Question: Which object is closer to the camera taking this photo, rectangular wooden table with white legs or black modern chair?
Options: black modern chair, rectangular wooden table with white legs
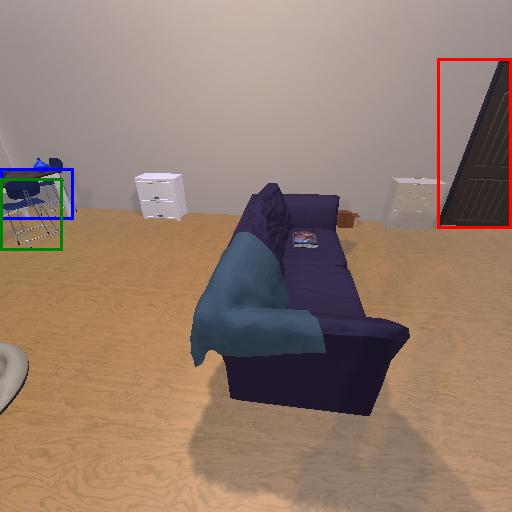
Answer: black modern chair